Question:
On the left you will notice the google logo rendered by IE, I drew a black line at the top and bottom of the G which extends into the FF windows which rendered the same exact logo yet the FF version renders the image larger. There is NO css linked to this page, just plain and simple Html.
Can anyone tell me why this is happening and can I prevent it? Is my box just fubar and no one else gets this behavior?
Edit: Failed to mention IE7/FF3
Edit: Posted Html as requested
'''
<!DOCTYPE html PUBLIC "-//W3C//DTD XHTML 1.0 Transitional//EN" "http://www.w3.org/TR/xhtml1/DTD/xhtml1-transitional.dtd">
<html xmlns="http://www.w3.org/1999/xhtml">
<head id="ctl00_Head1"><title></title>
</head>
<body>
<img src="http://www.google.com/intl/en_ALL/images/logo.gif" />
</body>
</html>
'''
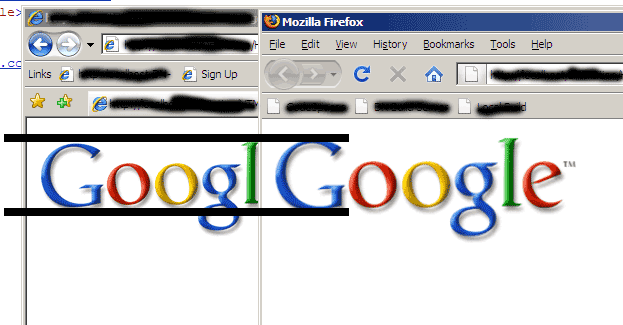
Answer: I just created a composite image of screenshots of the Google image in IE, Firefox & Chrome and they're all in perfect register (top 2 images at 30% opacity).
I believe it has to be a custom zoom you've got set in one of your browsers. Check IE's zoom at the right of the status bar, for example.
<URL>
<URL>